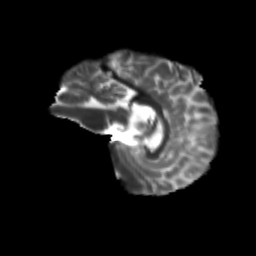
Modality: T2w
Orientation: sagittal
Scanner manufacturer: siemens
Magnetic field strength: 3 T
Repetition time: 9.2 s
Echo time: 0.084 s